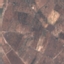
Label: PermanentCrop